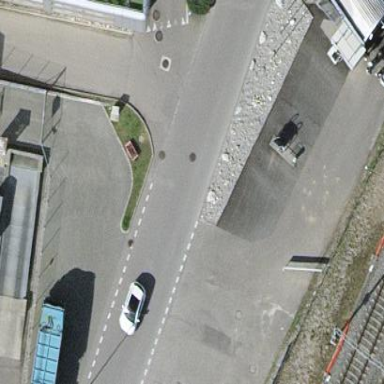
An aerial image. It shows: Car wash facility.